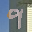
Label: 9